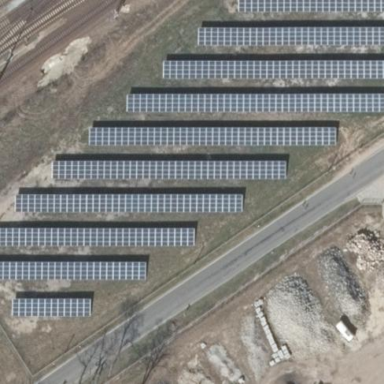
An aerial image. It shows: Solar power generator using photovoltaic technology.